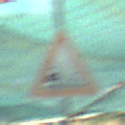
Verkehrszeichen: SplittSchotter
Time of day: MorningAfternoon
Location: Roofed (Special)
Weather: PartlyCloudy
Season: NotSpecified
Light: Natural